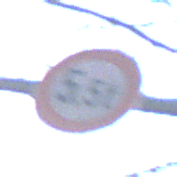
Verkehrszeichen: TatsaechlicheMasse
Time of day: SunriseSunset
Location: Outdoor (Nature)
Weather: Clear
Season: Autumn
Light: Natural